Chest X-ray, AP view. Patient: 79 years old, sex M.
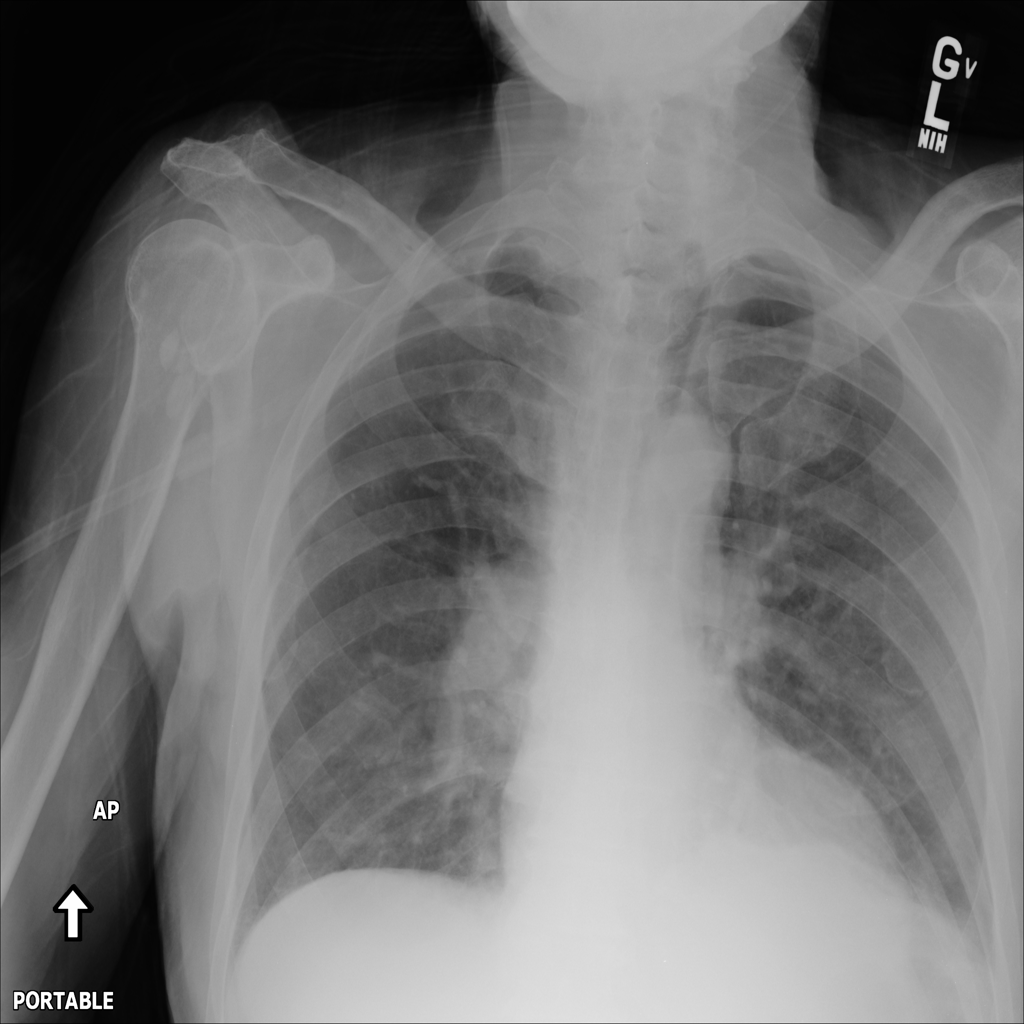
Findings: Atelectasis